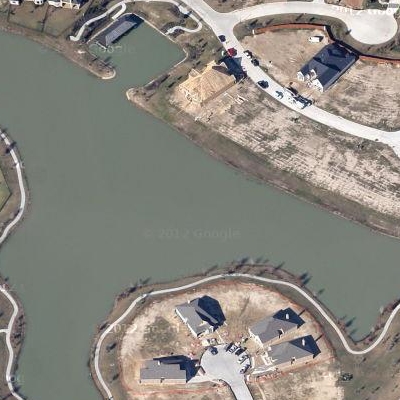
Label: RiverLake